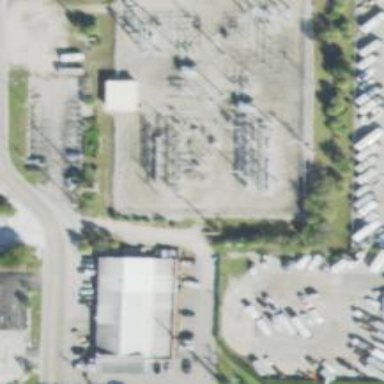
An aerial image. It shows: Outdoor distribution power substation enclosed by chain link fence.